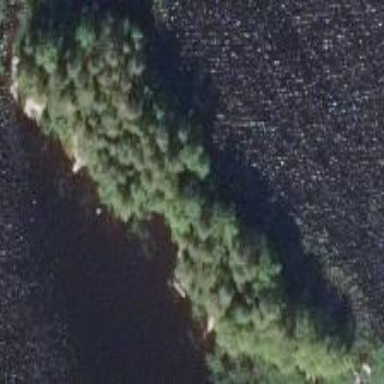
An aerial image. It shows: Islet covered with woodland.